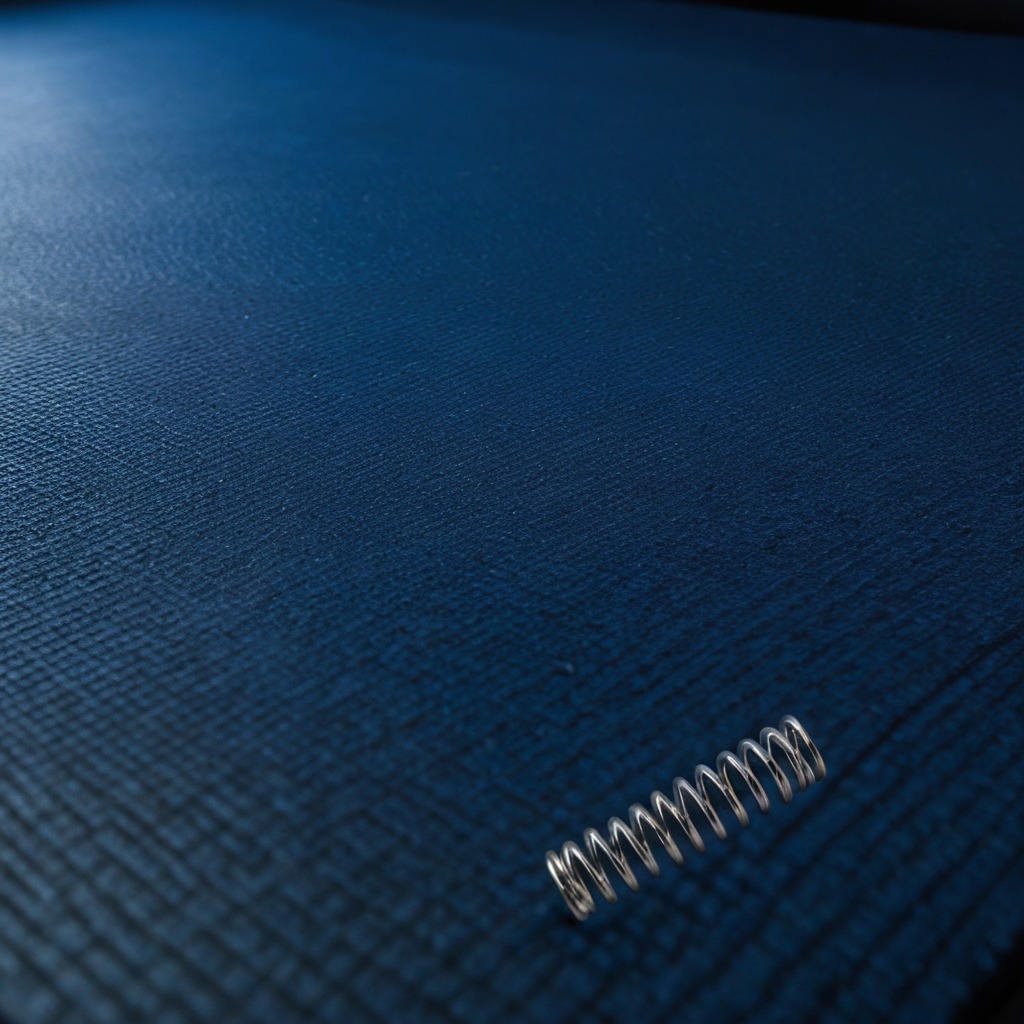
A coiled metal spring is lying on a clean granite tabletop covered with a blue rubber mat inside a workshop at night dim ambient light soft shadows worn but beneath the mat